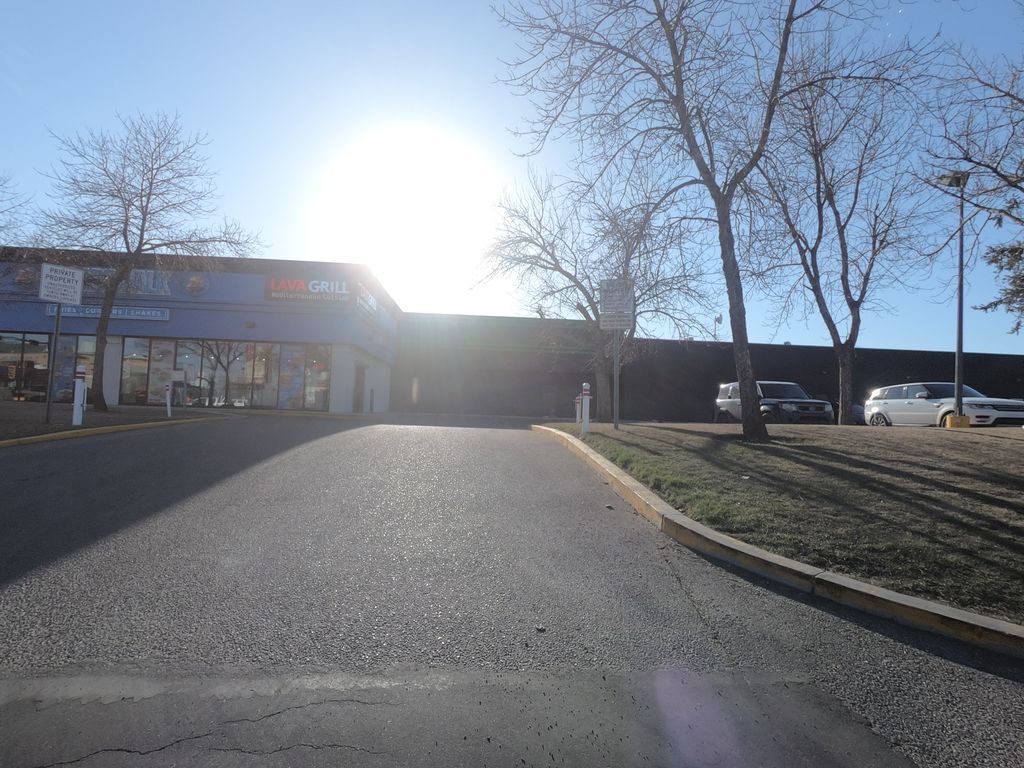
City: calgary